Field crop: maize
Growth stage: 2
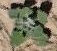
Species: chenopodium